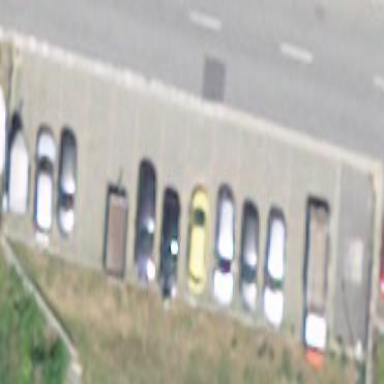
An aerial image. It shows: Parking area.